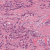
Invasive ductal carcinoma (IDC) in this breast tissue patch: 1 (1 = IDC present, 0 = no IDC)